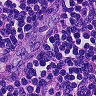
Metastatic tissue present: no